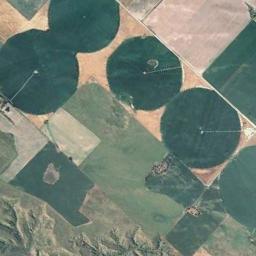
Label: circular_farmland